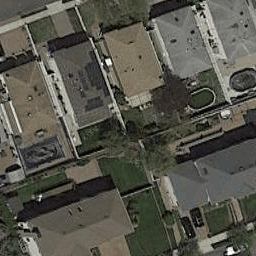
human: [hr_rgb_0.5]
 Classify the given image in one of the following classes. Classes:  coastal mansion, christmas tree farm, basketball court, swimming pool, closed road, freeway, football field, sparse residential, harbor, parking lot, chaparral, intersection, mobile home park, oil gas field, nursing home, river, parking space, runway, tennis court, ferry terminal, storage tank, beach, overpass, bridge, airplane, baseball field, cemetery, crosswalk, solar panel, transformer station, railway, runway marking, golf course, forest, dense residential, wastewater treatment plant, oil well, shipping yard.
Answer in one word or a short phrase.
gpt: dense residential